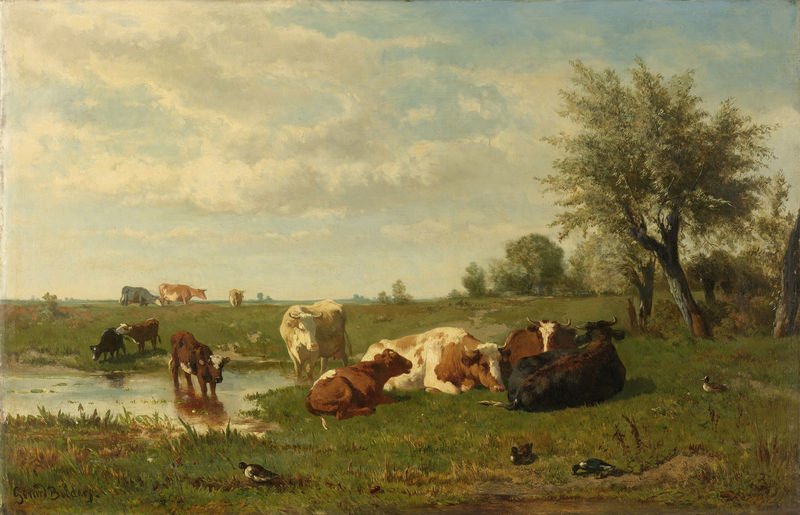
Titel: Koeien in de weide
Künstler: Gerard Bilders
Standort: Amsterdam
Institution: Rijksmuseum
Schlagwörter: lac, herbes, eau, vache, herbe, pré, canard, mare, troupeau, canards, vaches